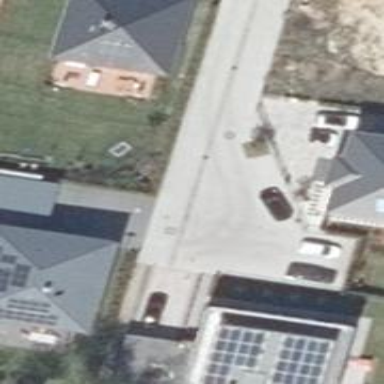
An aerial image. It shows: Turning circle on the road.